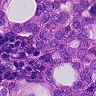
Metastatic tissue present: yes